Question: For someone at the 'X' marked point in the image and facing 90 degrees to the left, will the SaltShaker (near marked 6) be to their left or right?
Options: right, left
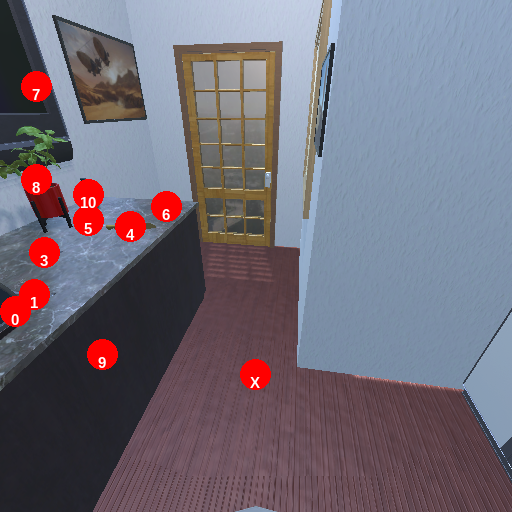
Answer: right